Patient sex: M
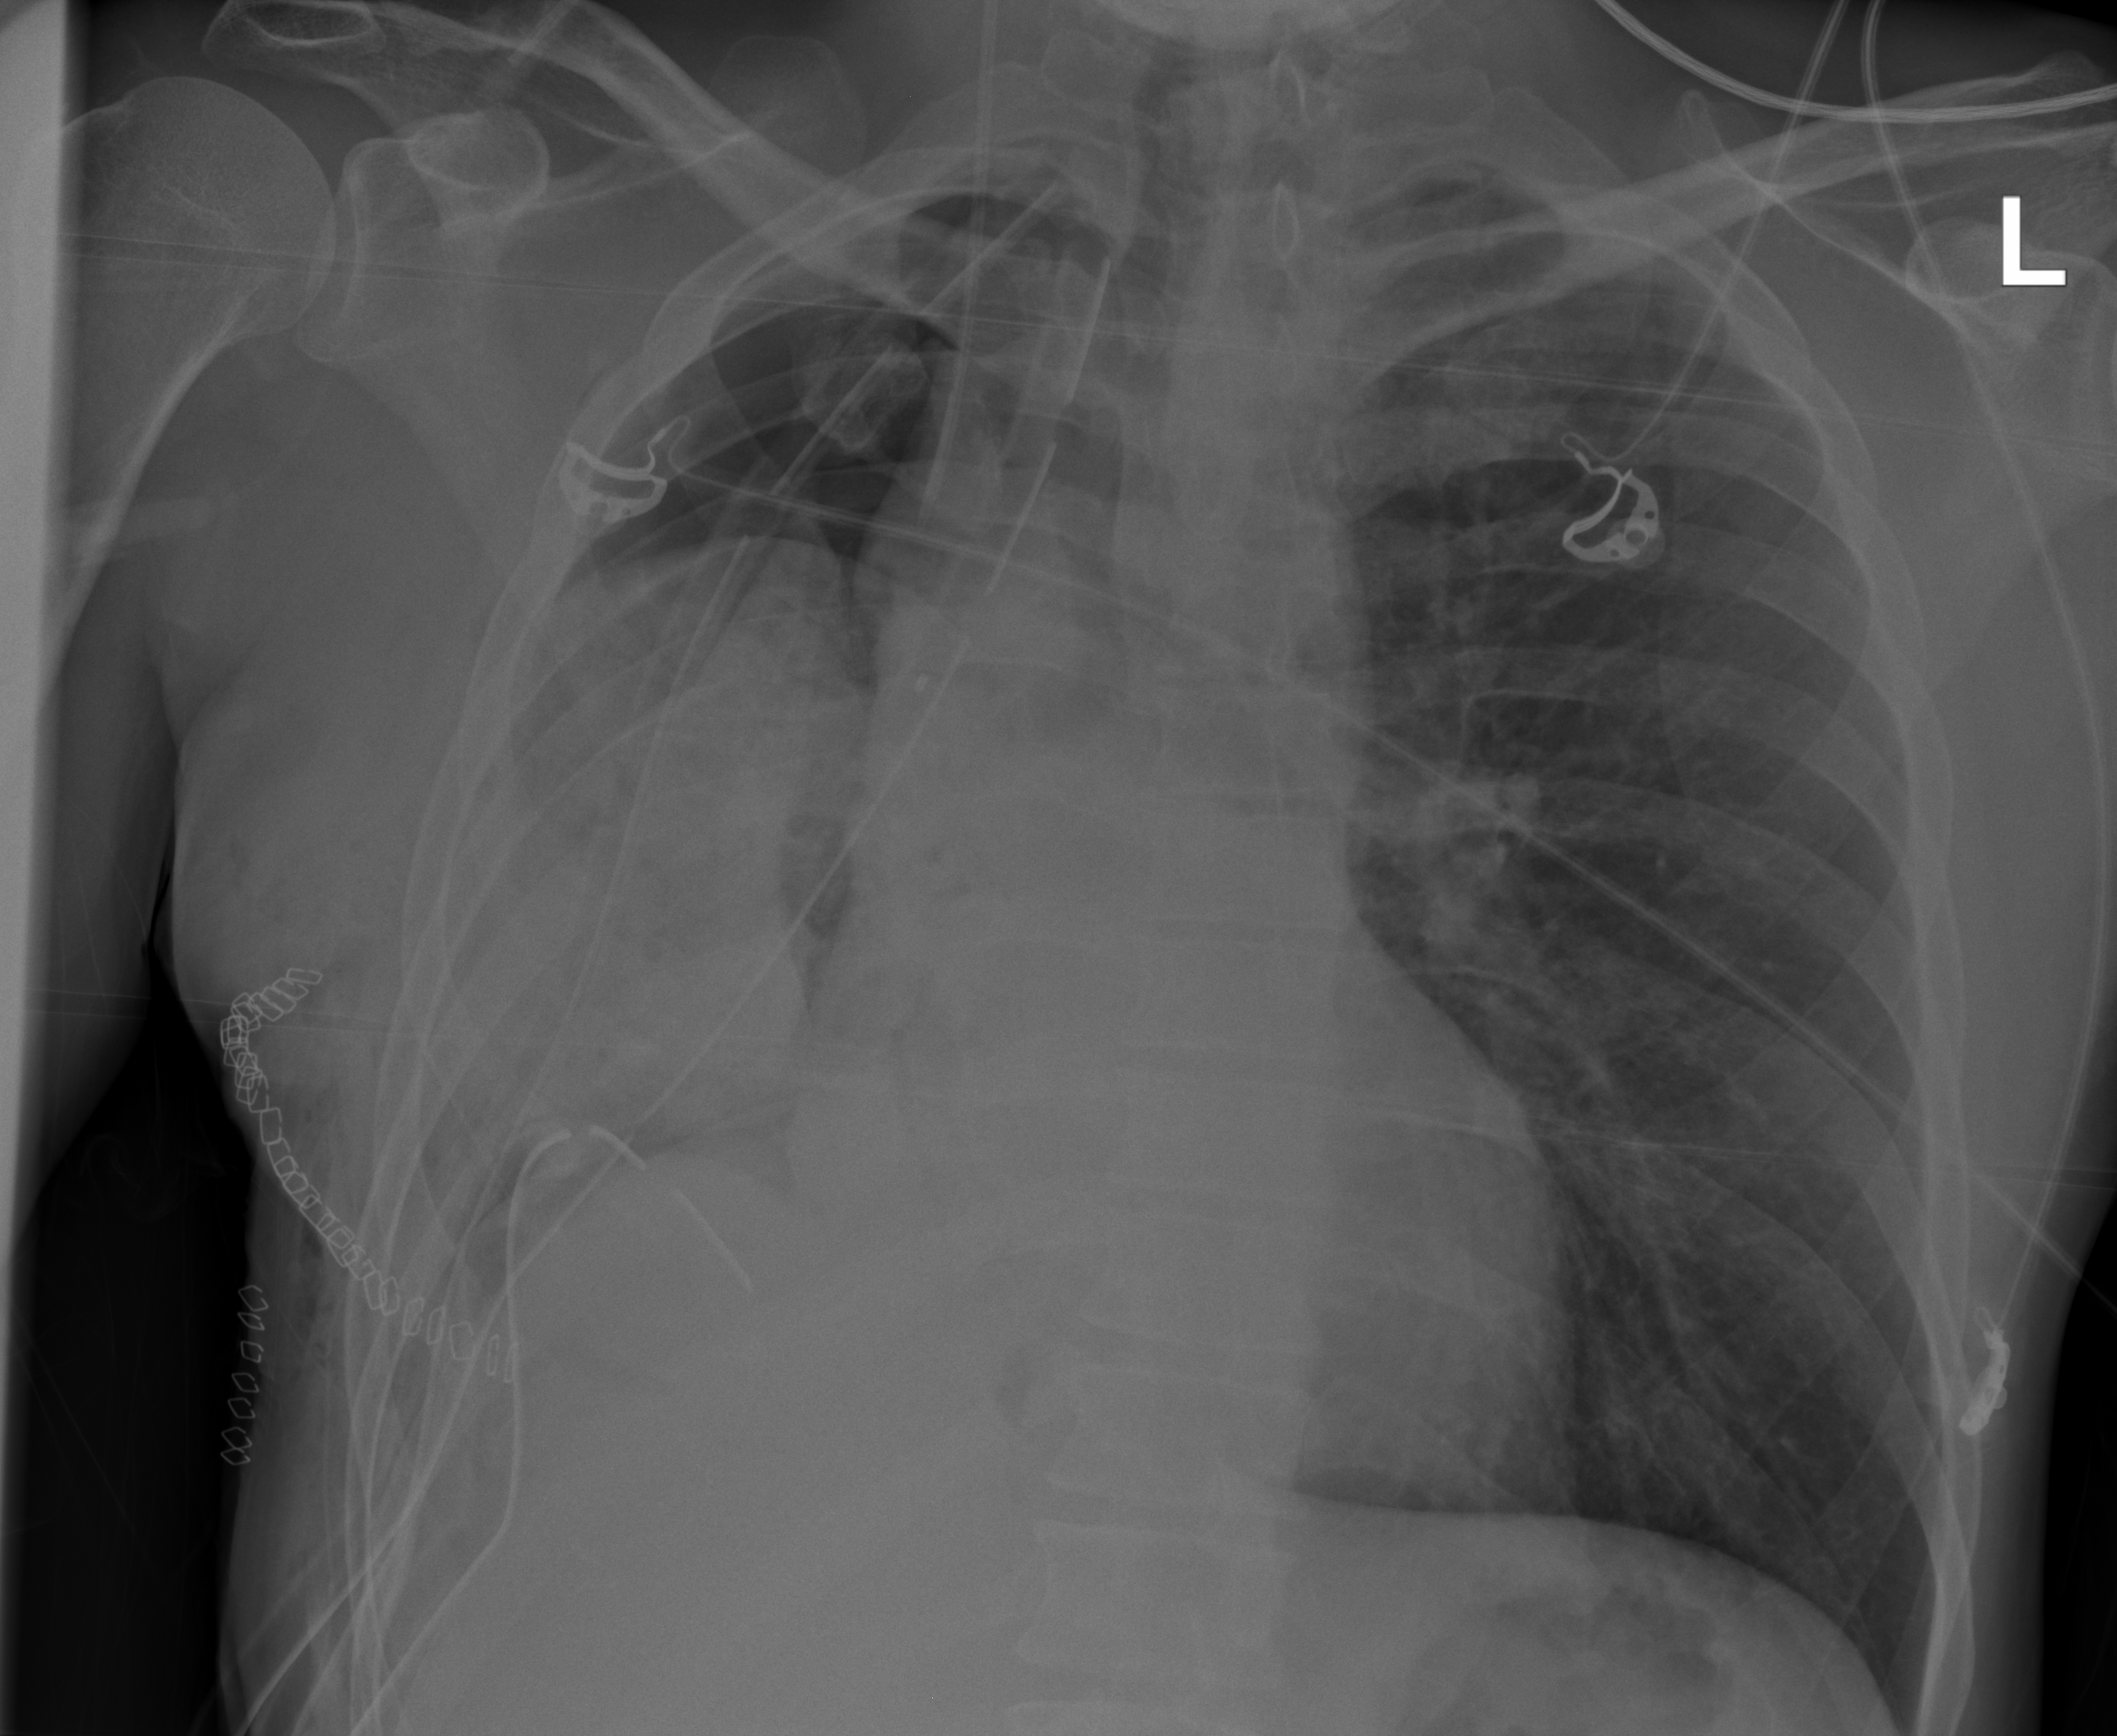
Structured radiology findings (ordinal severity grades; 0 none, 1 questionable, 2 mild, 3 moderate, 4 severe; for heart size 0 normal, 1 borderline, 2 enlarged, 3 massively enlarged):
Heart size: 0
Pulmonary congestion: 0
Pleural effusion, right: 0
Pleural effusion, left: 0
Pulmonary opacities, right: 0
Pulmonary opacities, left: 0
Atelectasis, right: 4
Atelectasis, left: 0